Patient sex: F
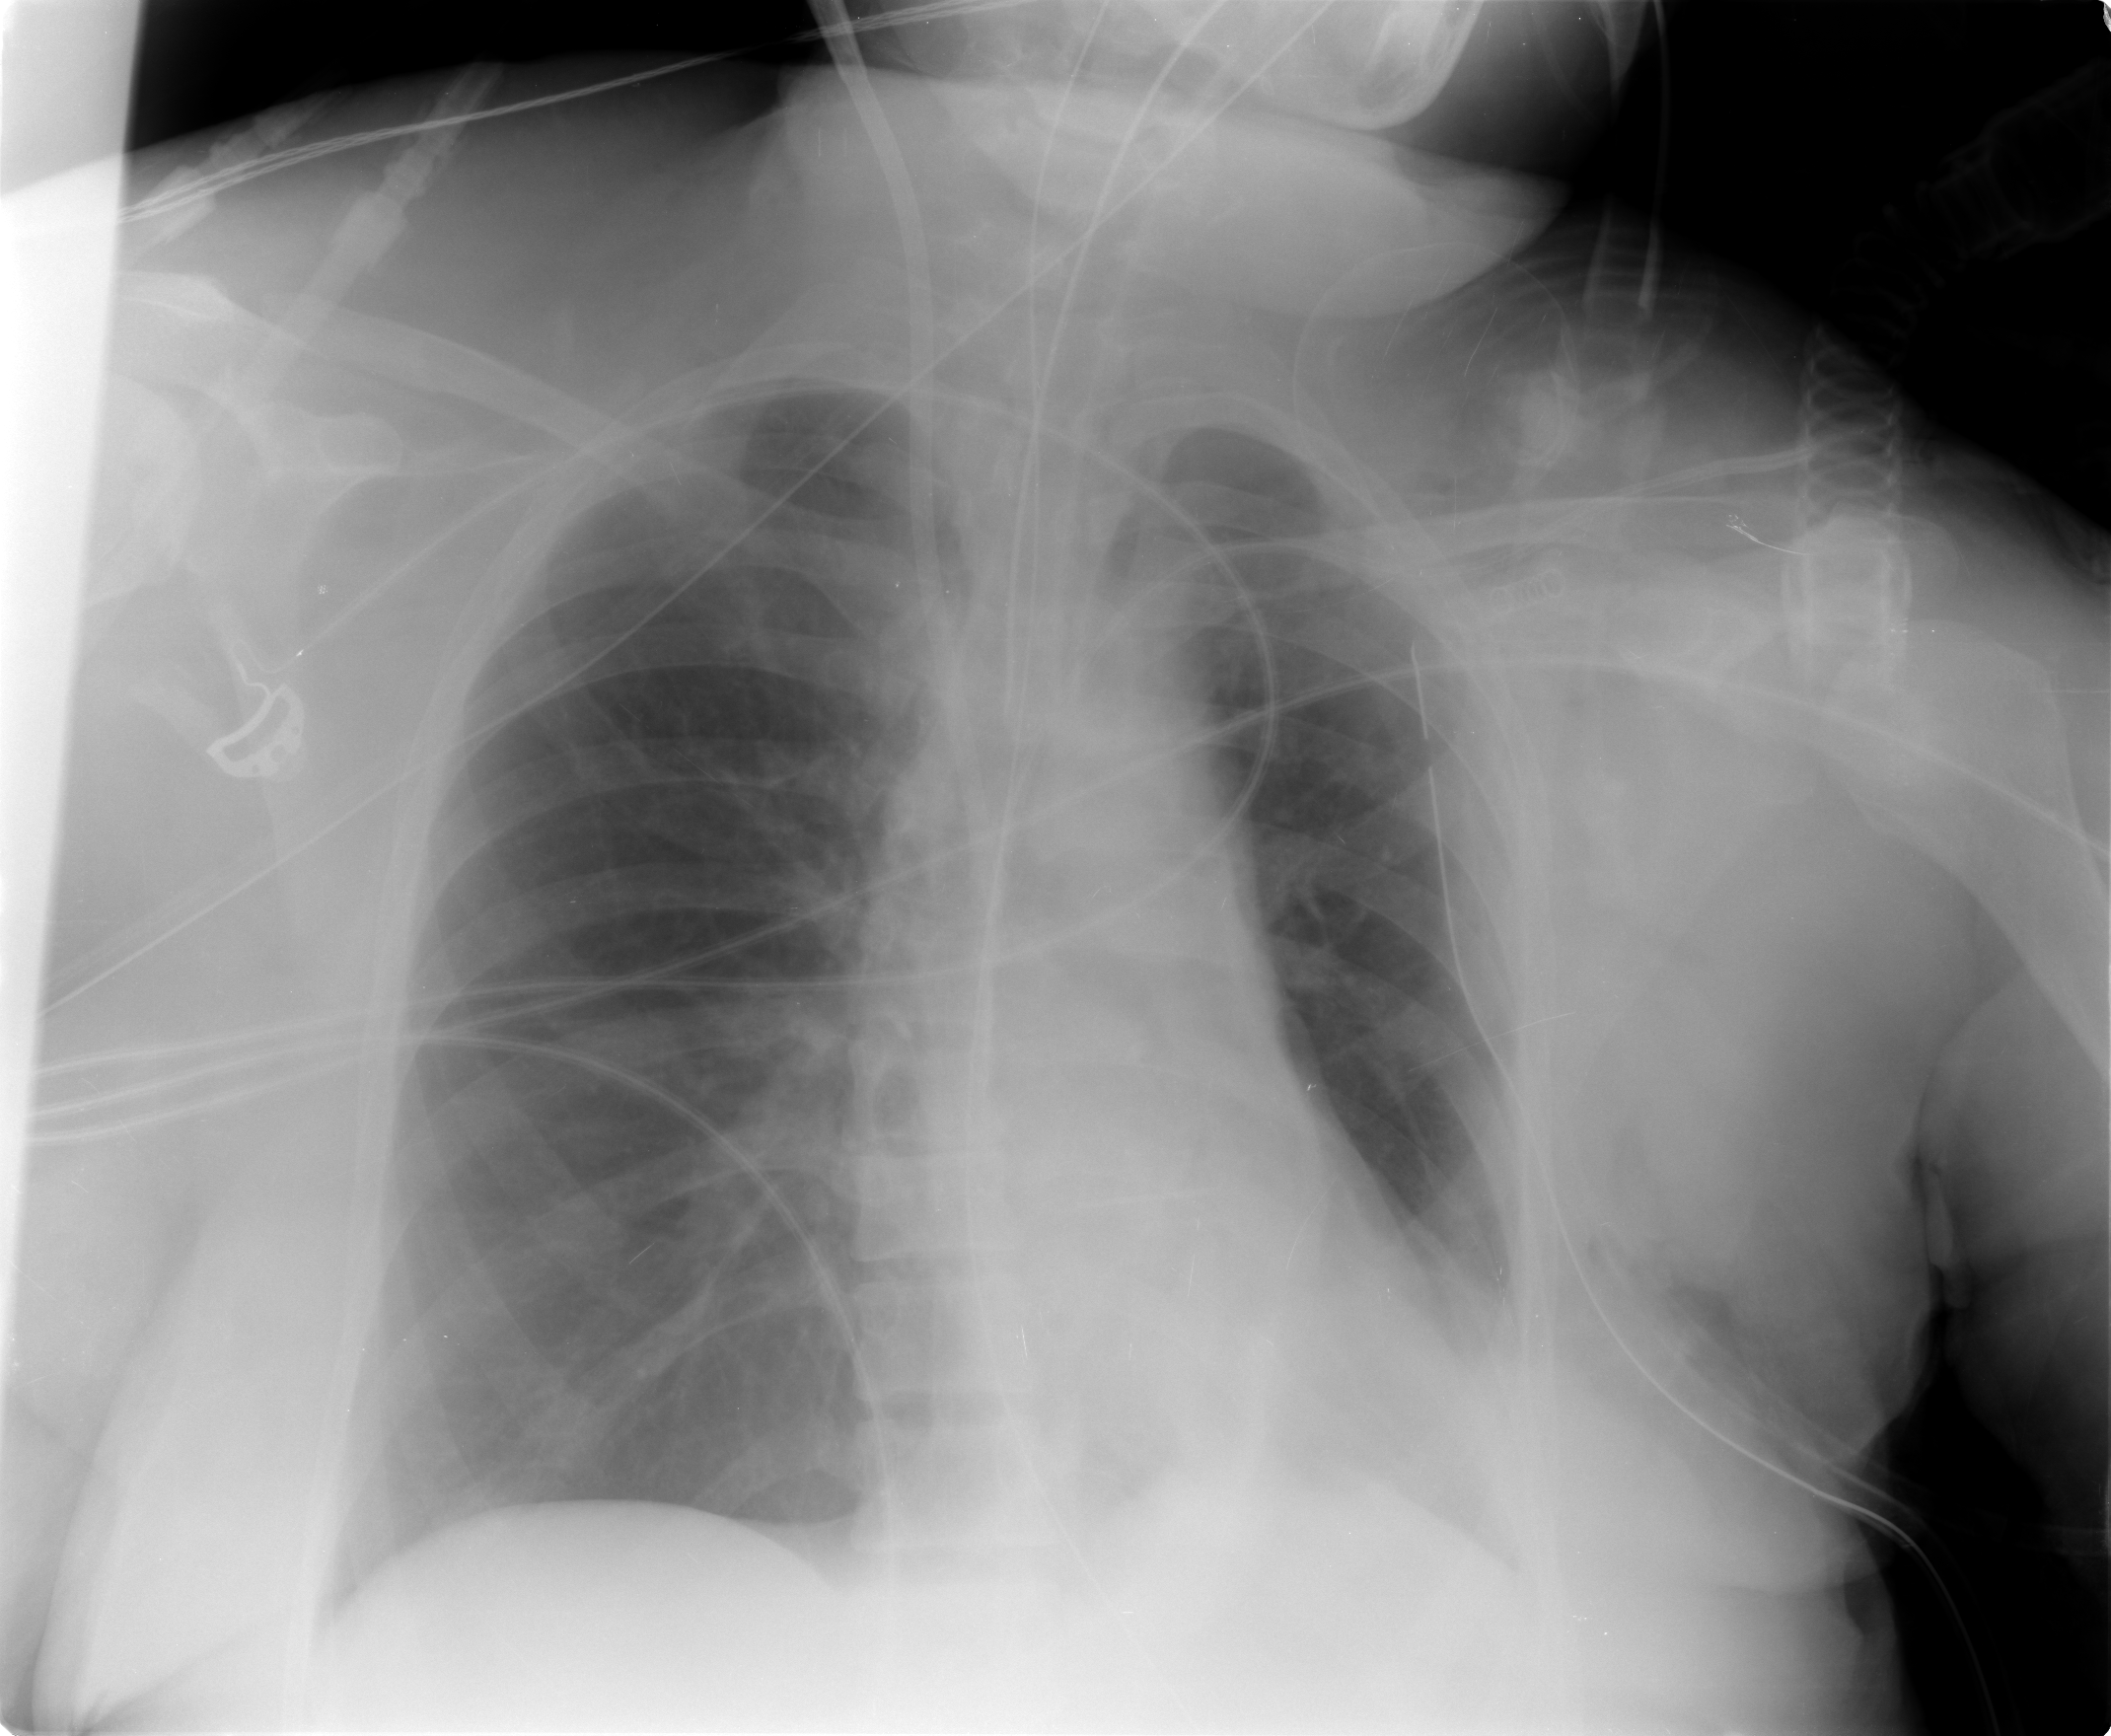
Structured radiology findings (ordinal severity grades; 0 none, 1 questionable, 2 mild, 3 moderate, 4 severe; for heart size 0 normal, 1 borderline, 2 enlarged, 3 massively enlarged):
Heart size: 1
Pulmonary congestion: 0
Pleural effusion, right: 1
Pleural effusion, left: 1
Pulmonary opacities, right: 0
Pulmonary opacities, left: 0
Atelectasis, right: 0
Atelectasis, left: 0